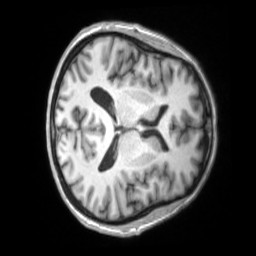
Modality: T1w
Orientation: axial
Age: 59
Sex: female
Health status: ill
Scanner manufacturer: siemens
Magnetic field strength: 3 T
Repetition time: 2.2 s
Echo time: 0.00157 s